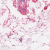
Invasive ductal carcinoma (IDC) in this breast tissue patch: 0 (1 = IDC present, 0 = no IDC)